Current action and preconditions to check: trajectory_clear

Your task: For each precondition in the list above, predict whether it will hold at this action.

Consider the current scene as observed from the mobile robot's camera, and analyze the predicted future states of all dynamic agents (e.g., people, animals, vehicles, or any moving entities) within the NEXT SECOND.

IMPORTANT: Only answer "very likely" if you are absolutely certain—based on strong, clear evidence—that a dynamic agent will violate the precondition in the predicted future state. Do NOT answer "very likely" for unlikely, ambiguous, or low-probability risks.

Ask yourself for each precondition: Is there a high probability, with clear and convincing evidence, that the predicted future states of any dynamic agent will interfere with the predicted future state of the currently executing action within the NEXT SECOND, causing that precondition to fail?

Assess the risk level based on these predictions. Use "likely" or "very likely" if motions create a clear risk of interference.

Use "neutral" or "improbable" if agents are nearby but their predicted paths are clearly diverging or non-conflicting.

Failure Risk Categories: "very improbable", "improbable", "neutral", "likely", "very likely"

Answer Format: Output ONLY the probability_of_failure value from these categories: "very improbable", "improbable", "neutral", "likely", "very likely"

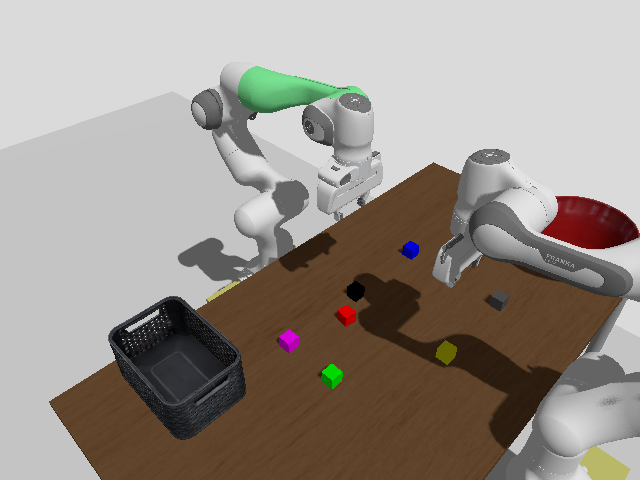

Answer: very improbable